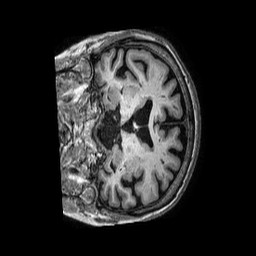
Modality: T1w
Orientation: coronal
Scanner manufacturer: philips
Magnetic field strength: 3 T
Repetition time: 0.006653 s
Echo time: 0.002984 s